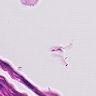
Metastatic tissue present: no